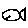
Label: fish